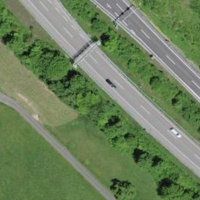
EUNIS habitat code: 57
Species observed at this site:
Pica pica